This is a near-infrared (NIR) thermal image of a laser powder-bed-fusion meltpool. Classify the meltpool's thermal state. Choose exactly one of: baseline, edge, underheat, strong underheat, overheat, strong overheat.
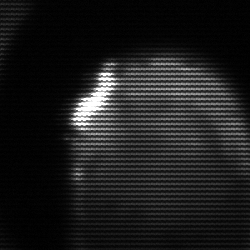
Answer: edge